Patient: sex M, age 79
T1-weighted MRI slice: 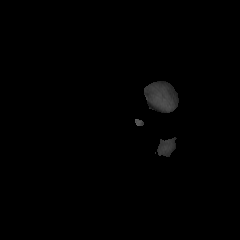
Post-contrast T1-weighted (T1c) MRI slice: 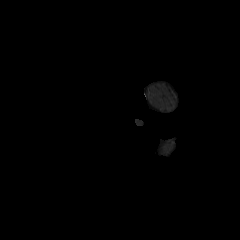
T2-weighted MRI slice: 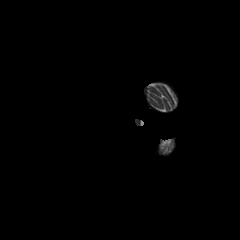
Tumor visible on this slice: no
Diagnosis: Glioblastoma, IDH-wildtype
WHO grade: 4